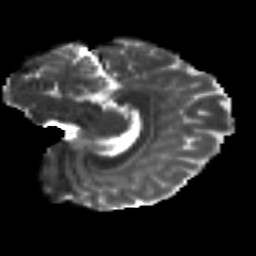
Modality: T2w
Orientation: sagittal
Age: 18
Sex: female
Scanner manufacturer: siemens
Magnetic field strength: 3 T
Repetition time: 8.8 s
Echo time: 0.085 s